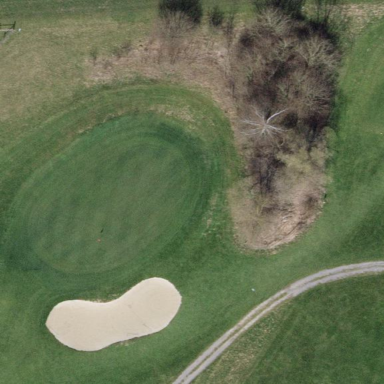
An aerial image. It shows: Golf green.